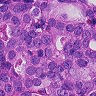
Metastatic tissue present: yes